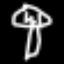
Label: mushroom